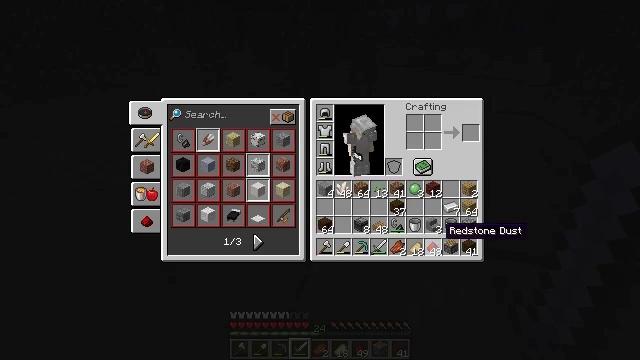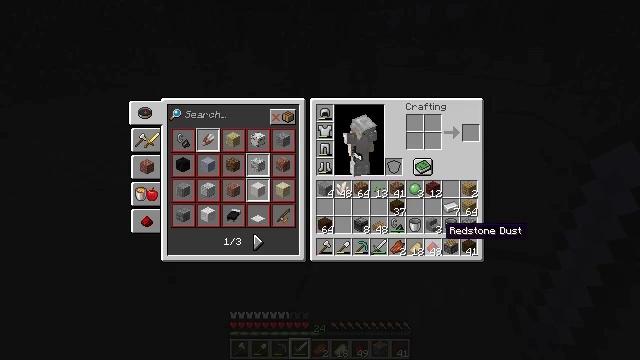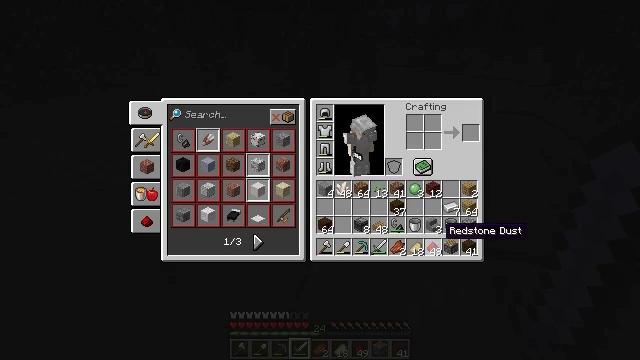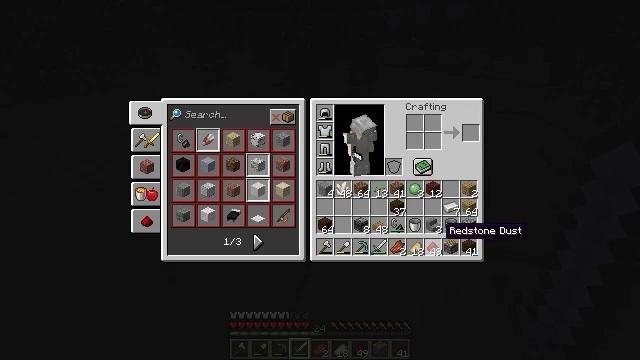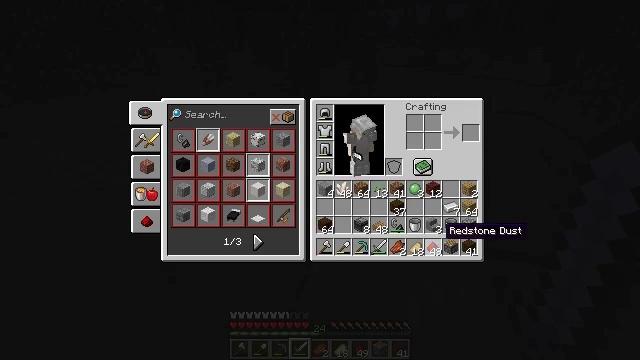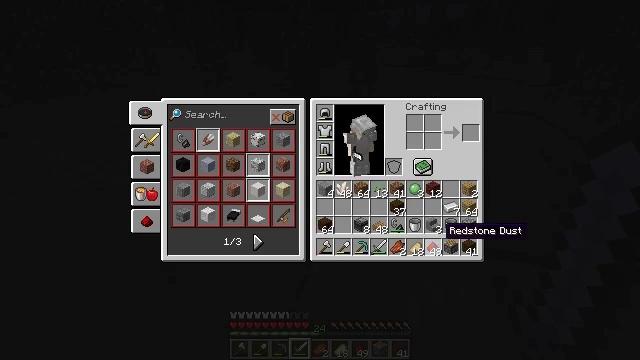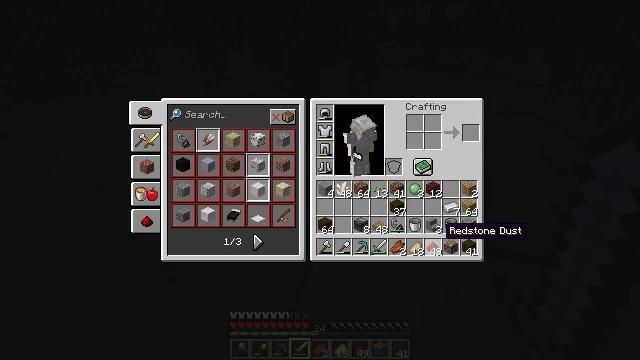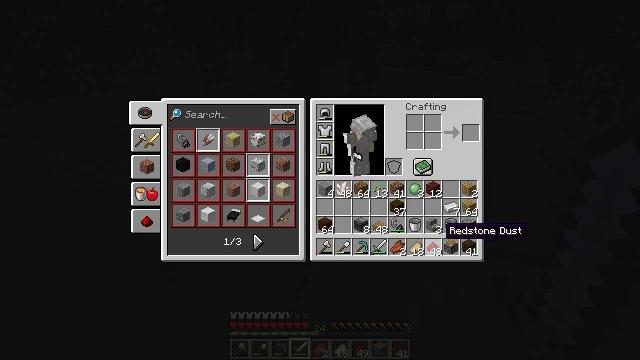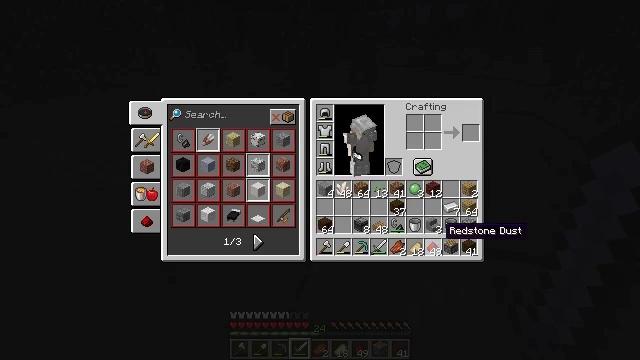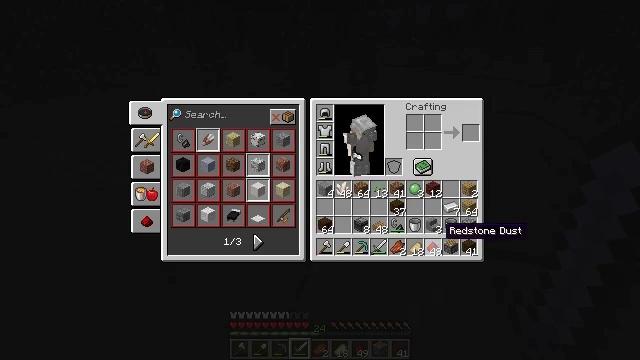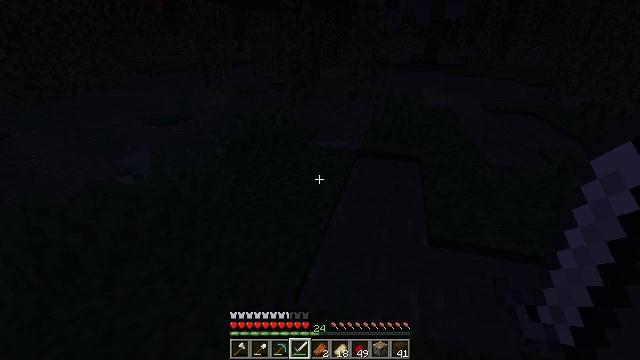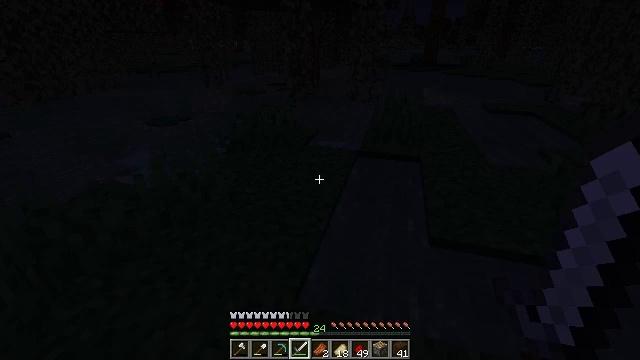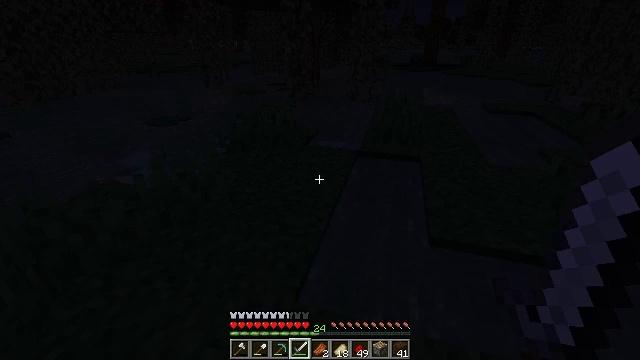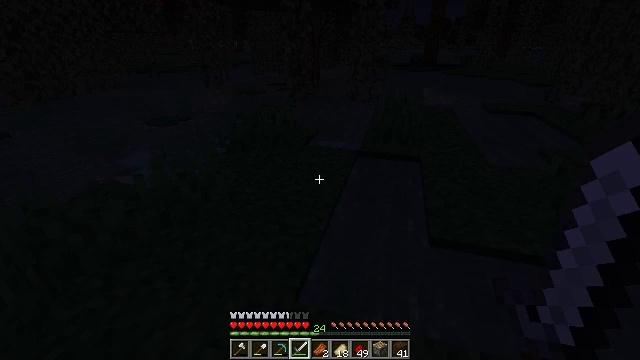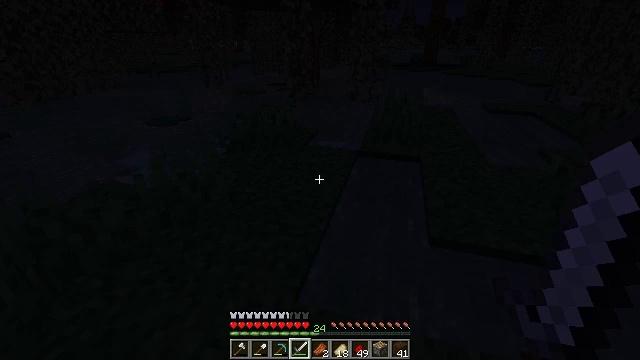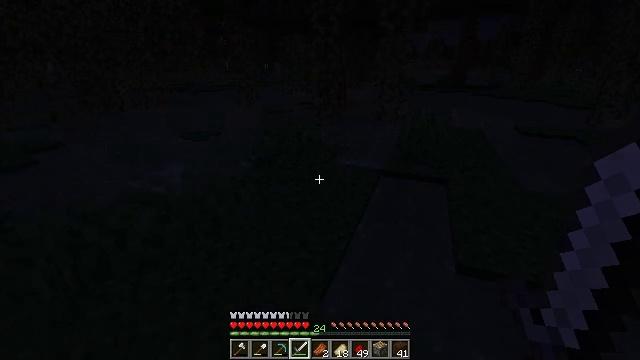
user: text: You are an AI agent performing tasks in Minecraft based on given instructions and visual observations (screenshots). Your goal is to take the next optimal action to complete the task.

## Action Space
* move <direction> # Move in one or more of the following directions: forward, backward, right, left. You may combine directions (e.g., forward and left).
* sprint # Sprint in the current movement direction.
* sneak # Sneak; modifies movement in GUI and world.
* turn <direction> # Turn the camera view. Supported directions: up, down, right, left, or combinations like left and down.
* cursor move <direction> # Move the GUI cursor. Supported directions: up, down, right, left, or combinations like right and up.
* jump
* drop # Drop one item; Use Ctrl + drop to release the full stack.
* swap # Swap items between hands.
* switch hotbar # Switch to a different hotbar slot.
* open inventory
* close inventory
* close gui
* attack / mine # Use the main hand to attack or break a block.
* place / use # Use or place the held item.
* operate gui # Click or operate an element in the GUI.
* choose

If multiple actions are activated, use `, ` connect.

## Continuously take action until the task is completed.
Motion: motion action
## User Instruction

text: Retrieve vines from walls or cliffs.
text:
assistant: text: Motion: no_op
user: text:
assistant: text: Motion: no_op
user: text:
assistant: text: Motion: no_op
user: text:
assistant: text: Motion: no_op
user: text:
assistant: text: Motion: no_op
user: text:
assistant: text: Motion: no_op
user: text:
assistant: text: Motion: no_op
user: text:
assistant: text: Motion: no_op
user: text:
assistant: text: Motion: no_op
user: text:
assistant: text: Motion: no_op
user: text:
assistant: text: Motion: no_op
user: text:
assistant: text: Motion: no_op
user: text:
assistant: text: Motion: no_op
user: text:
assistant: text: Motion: no_op
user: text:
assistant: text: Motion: turn left and up
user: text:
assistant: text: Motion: turn left and up
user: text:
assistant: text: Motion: turn left and up
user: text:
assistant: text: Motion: turn right and up
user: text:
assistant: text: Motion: turn up
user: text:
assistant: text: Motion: no_op
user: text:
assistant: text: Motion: no_op
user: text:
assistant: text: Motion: no_op
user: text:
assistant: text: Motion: no_op
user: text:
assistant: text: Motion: no_op
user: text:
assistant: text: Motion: no_op
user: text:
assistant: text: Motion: no_op
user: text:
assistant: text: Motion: turn left
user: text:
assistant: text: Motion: turn left
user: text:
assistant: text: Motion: turn left
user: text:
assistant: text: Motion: turn left and up